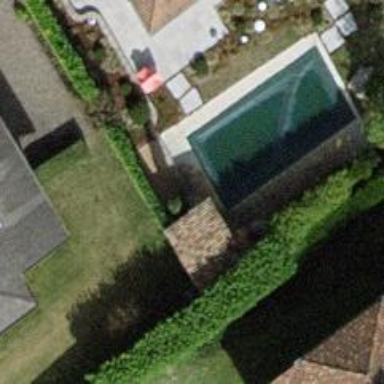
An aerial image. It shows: Swimming pool located in leisure land.